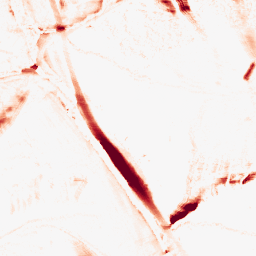
Category: morphological
Decomposition family: morphological_ellipse
Decomposition parameters: operation: opening
width: 10
height: 30
Upsampling method: quadratic
Upsampling parameters: scale: 4
Upsampling scale: 4